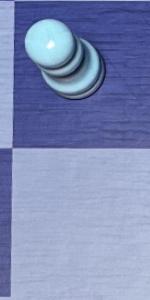
Label: Empty